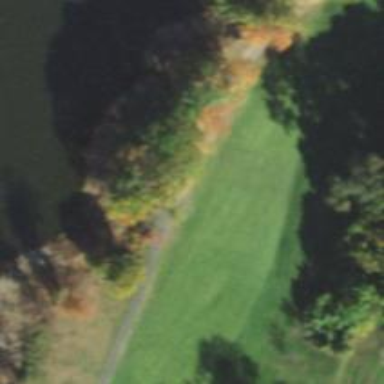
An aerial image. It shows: View of golf hole.